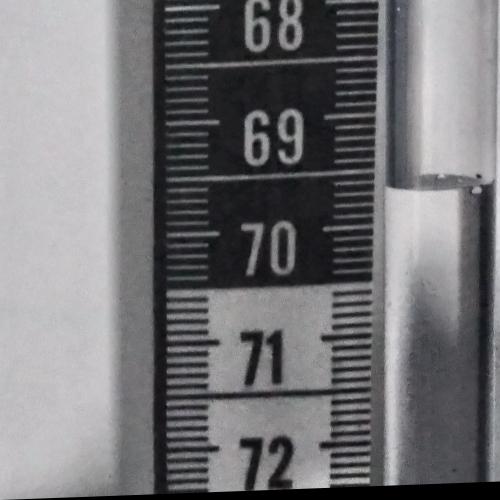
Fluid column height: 69.7 cm